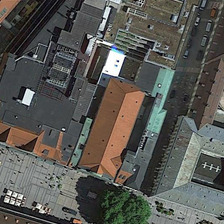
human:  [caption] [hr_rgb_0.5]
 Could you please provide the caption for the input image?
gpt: a church is near a green tree and several buildings .

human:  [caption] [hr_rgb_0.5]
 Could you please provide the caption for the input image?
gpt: a church is near a green tree and several buildings .

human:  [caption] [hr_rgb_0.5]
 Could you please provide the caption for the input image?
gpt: a church is near a green tree and several buildings .

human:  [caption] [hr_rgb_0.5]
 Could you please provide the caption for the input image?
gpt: a church is near a green tree and several buildings .

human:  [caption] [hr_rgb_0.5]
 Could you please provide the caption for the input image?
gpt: a church is near a green tree and several buildings .